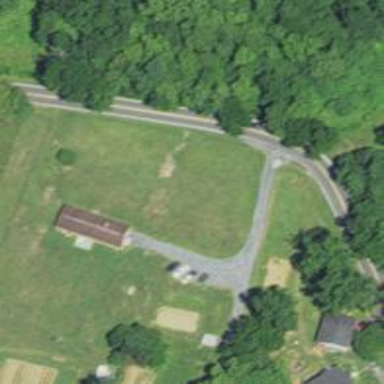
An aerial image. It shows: Driveway.